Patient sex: M
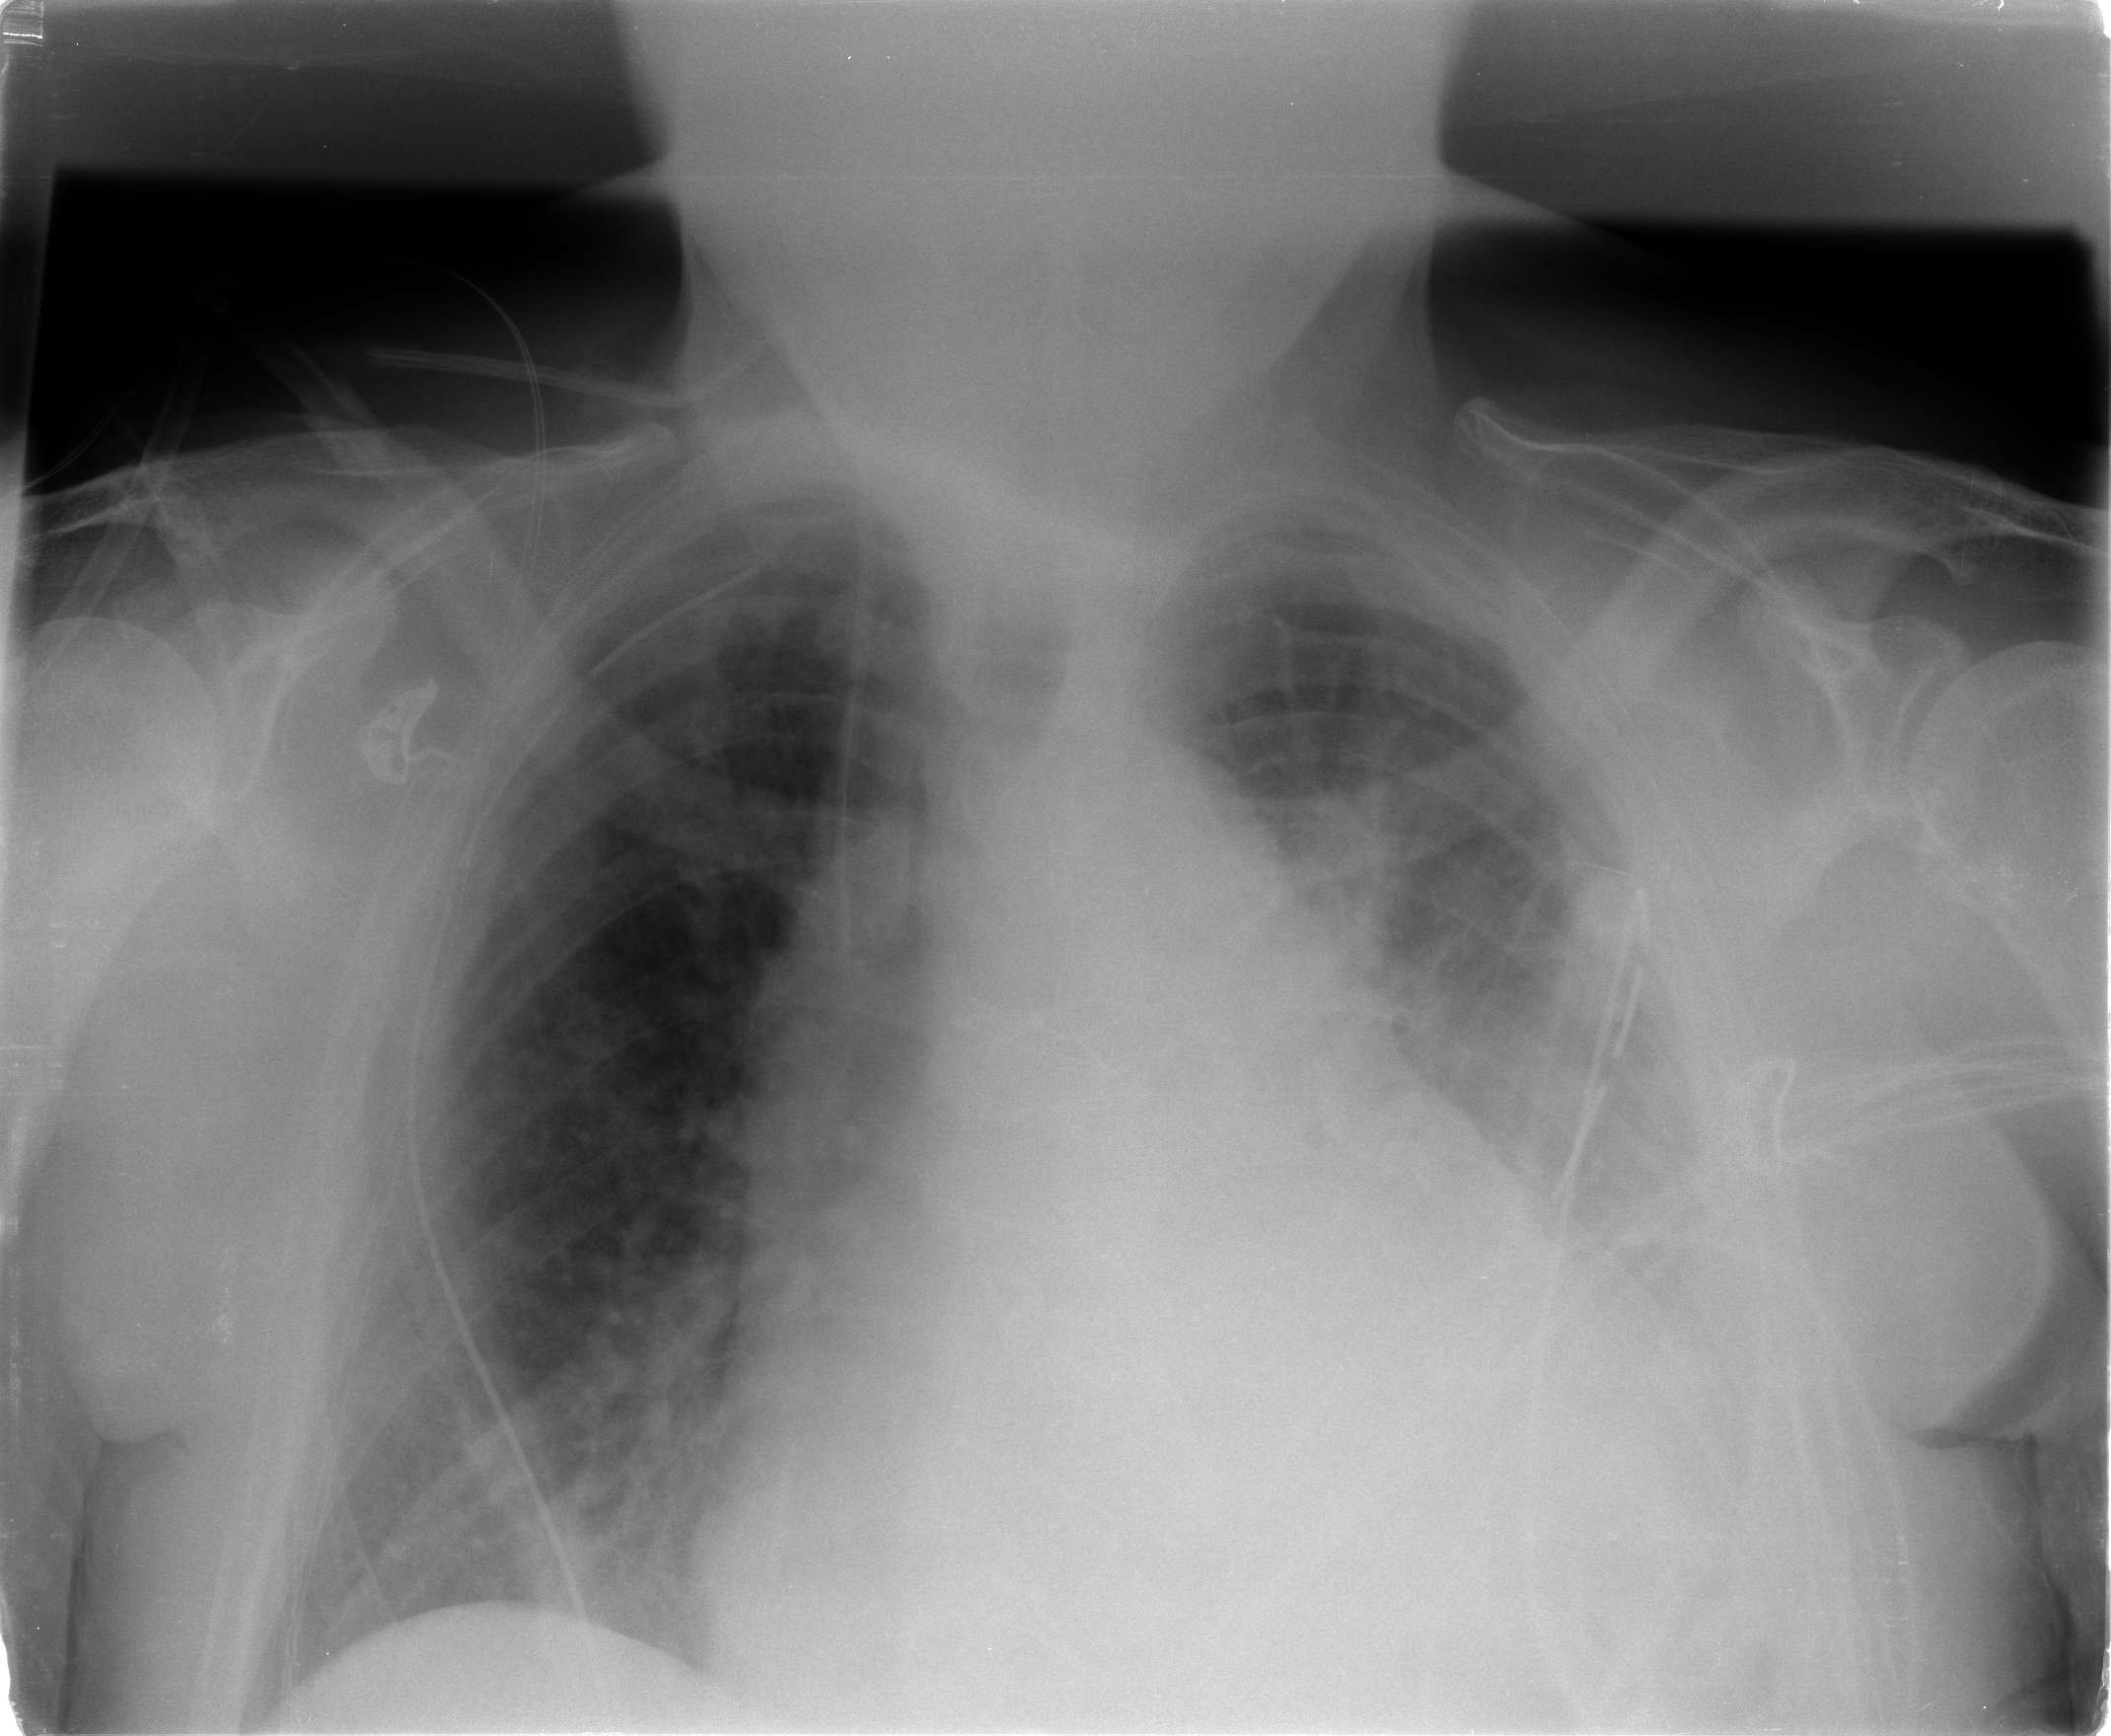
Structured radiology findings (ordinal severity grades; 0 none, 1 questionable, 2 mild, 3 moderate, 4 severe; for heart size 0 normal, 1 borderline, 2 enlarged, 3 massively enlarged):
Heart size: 3
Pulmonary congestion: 2
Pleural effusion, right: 0
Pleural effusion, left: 3
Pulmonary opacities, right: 3
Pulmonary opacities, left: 1
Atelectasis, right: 2
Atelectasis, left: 3